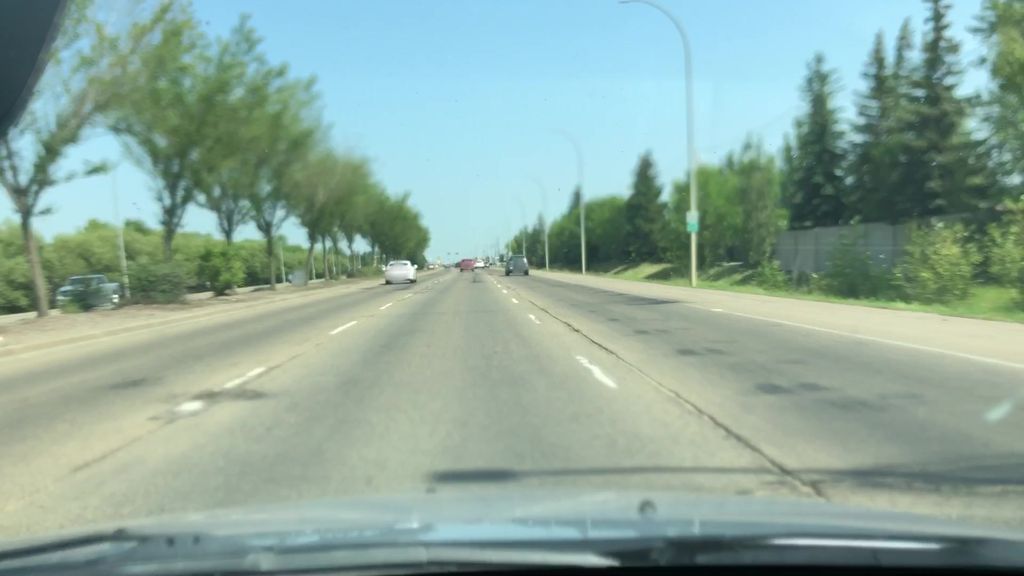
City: edmonton